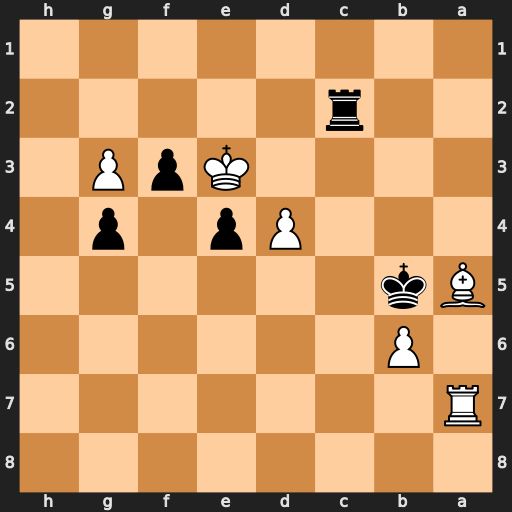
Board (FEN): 8/R7/1P6/Bk6/3Pp1p1/4KpP1/2r5/8
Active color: b
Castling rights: -
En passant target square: -
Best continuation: Re2+ Kf4 f2 Bc3 f1=Q+